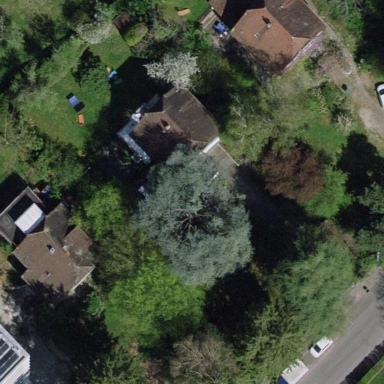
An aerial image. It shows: Garden surrounded by fence.